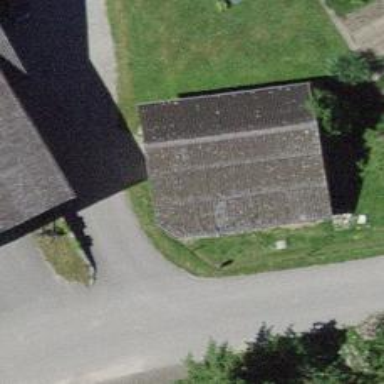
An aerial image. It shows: Barn.